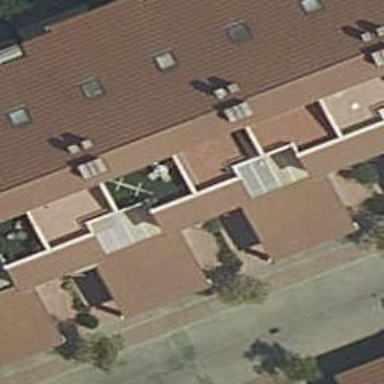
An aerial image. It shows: Residential building.